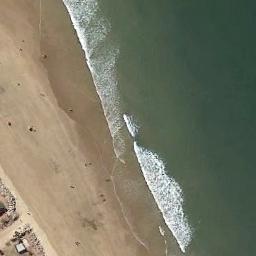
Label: beach